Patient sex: M
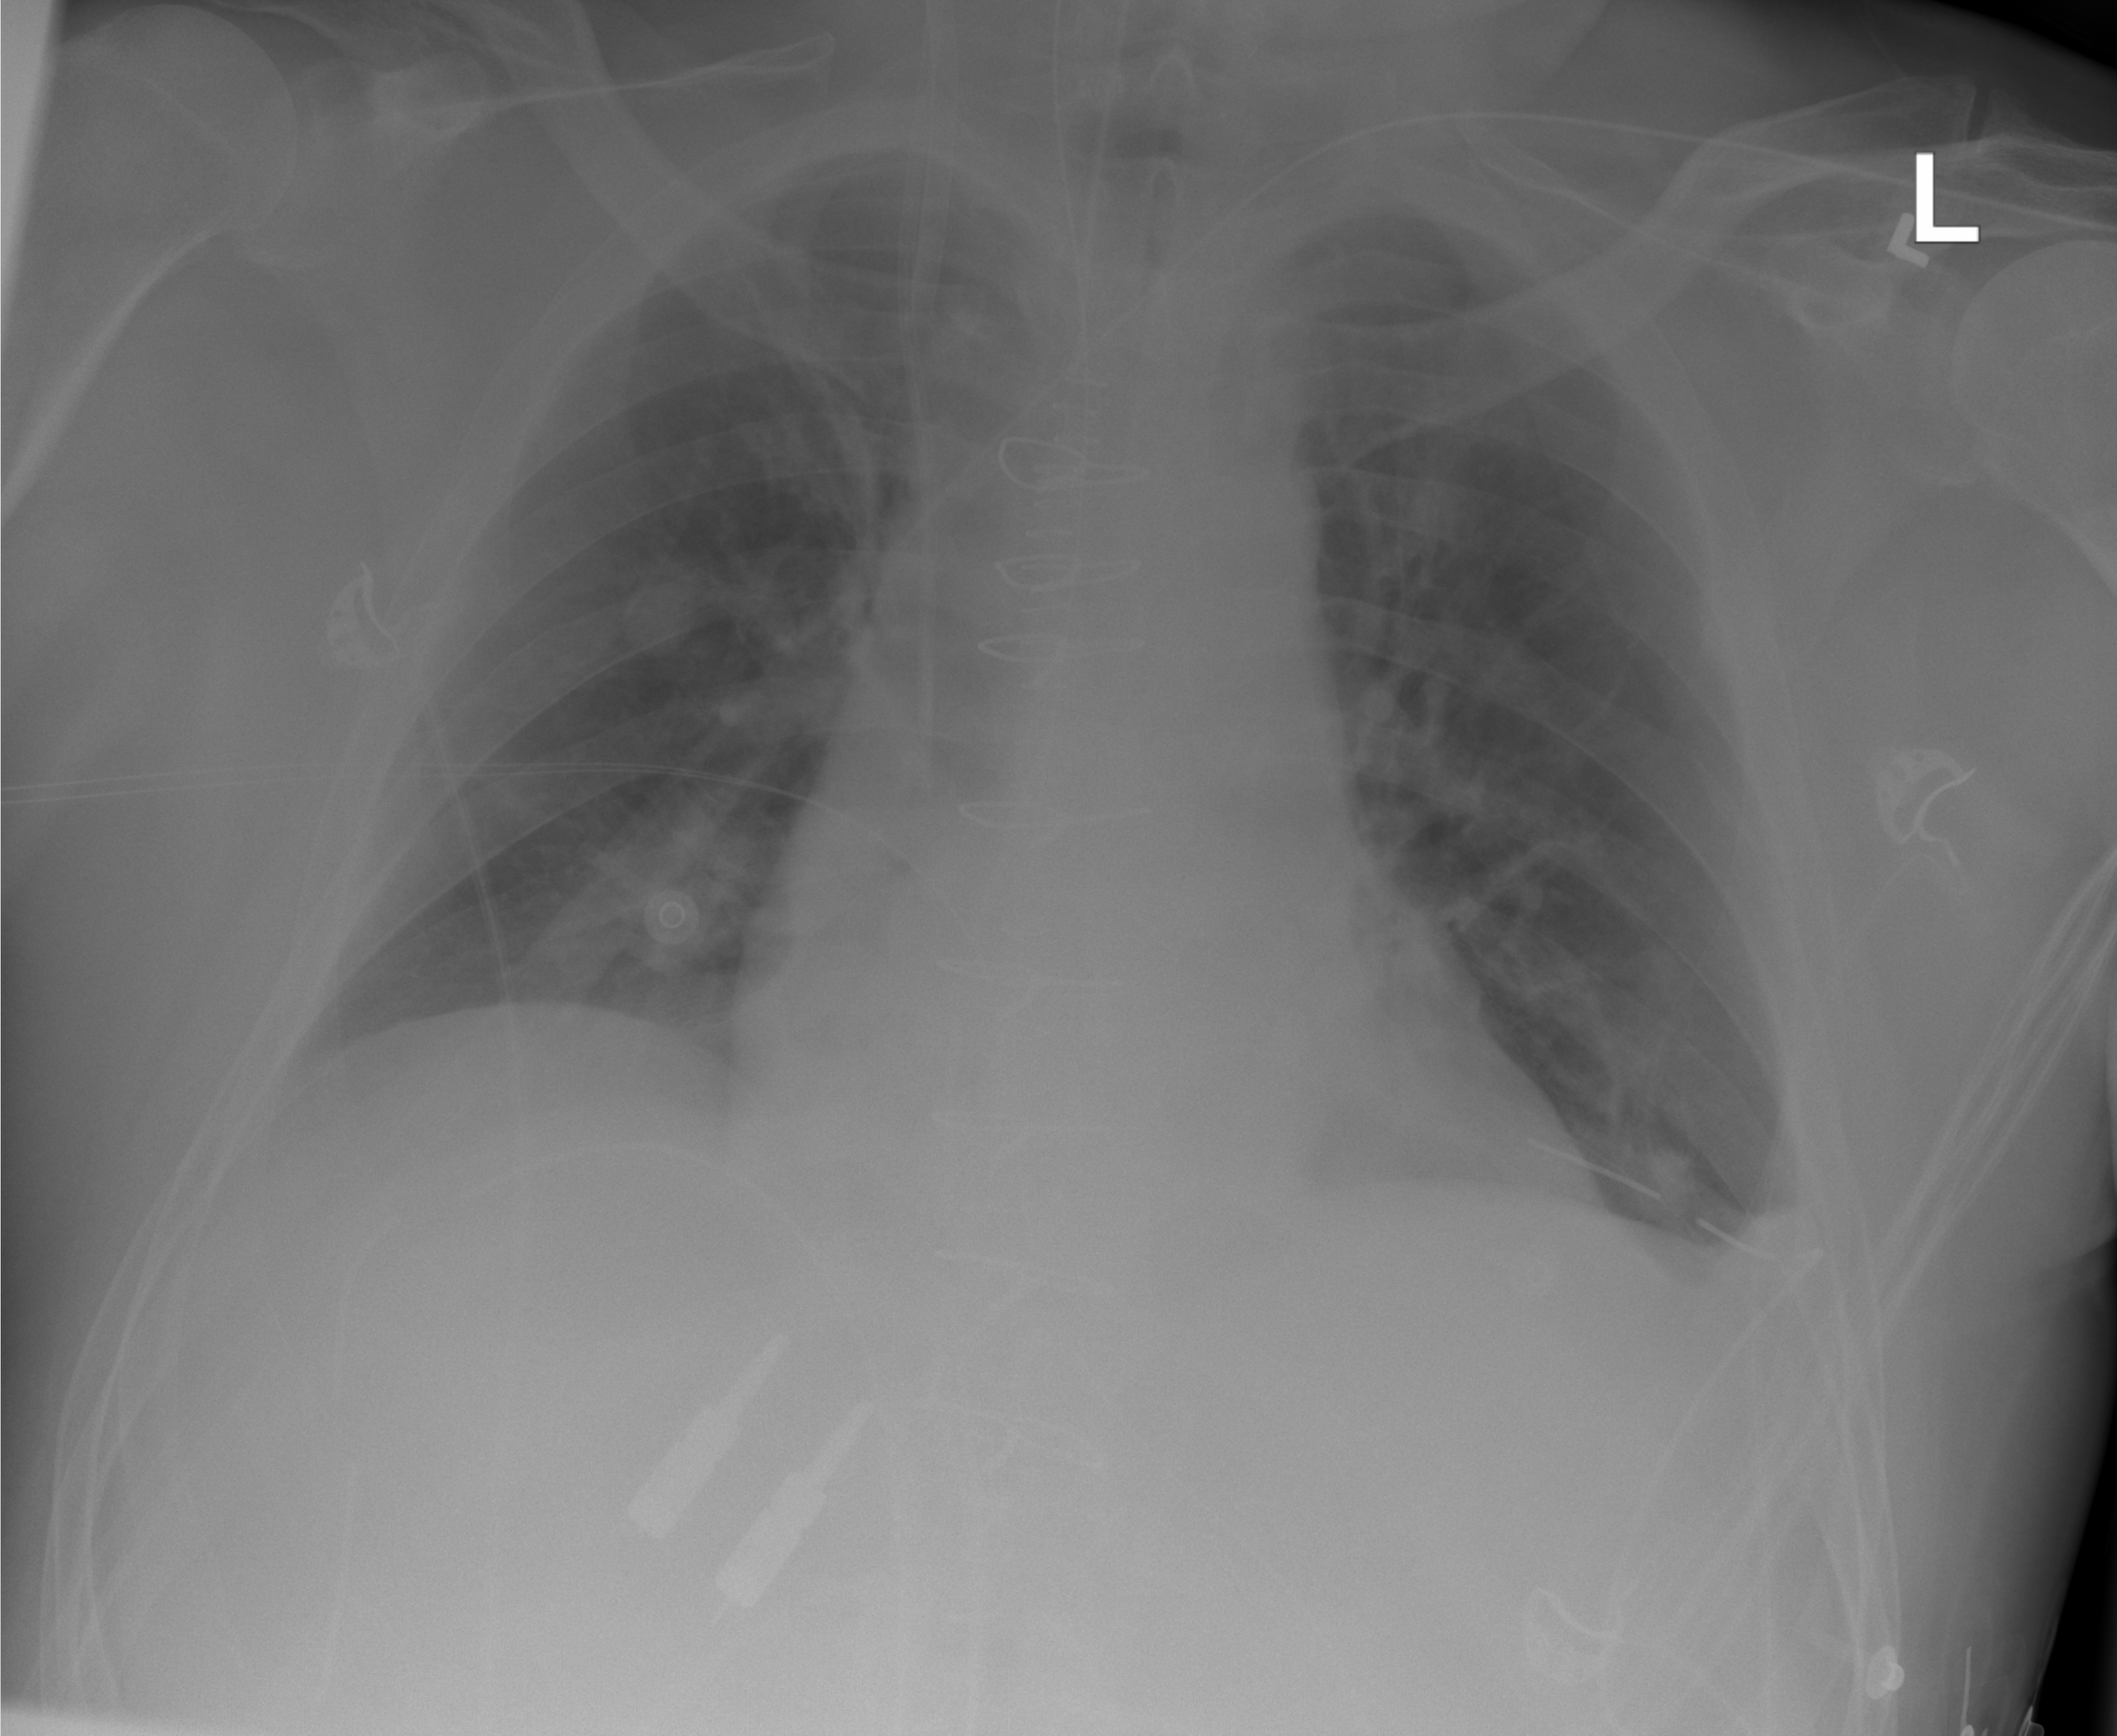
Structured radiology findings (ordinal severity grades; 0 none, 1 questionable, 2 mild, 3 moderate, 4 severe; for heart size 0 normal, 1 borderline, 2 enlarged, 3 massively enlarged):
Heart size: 1
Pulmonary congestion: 0
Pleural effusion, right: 0
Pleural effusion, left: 2
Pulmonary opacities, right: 0
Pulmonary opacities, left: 0
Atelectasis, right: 0
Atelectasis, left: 2